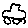
Label: car